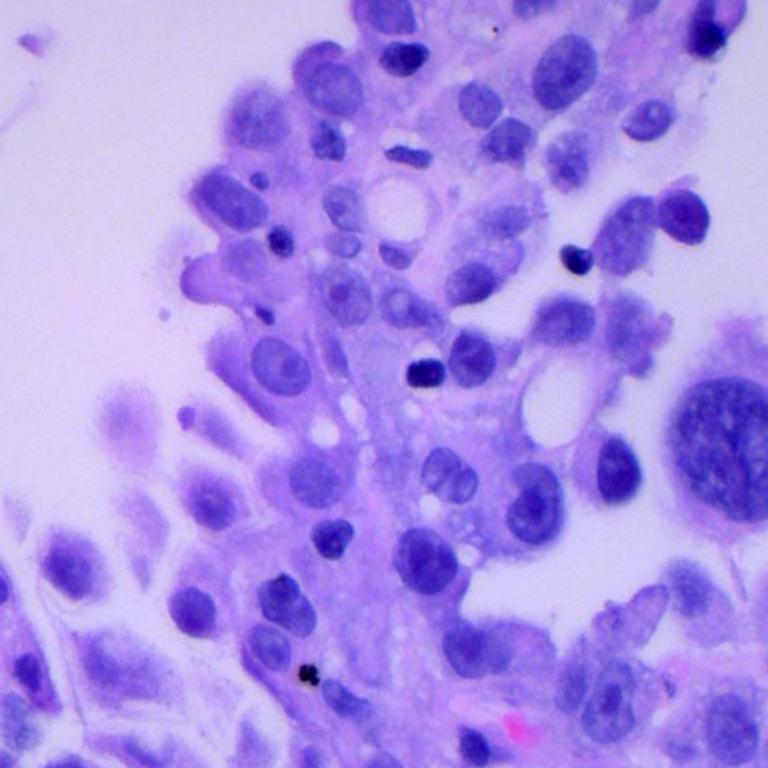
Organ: lung
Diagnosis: adenocarcinomas